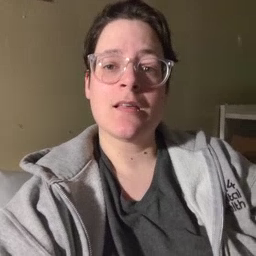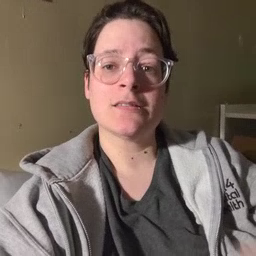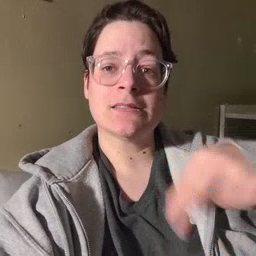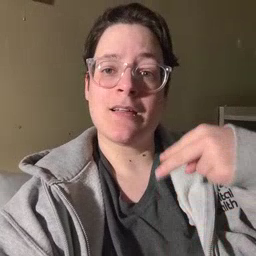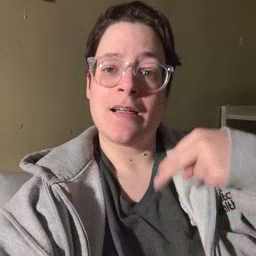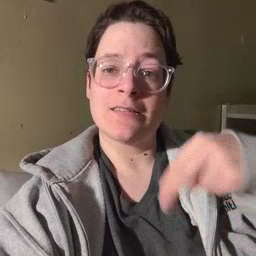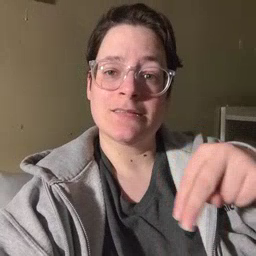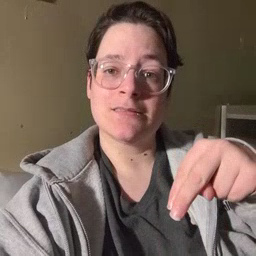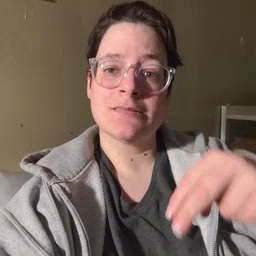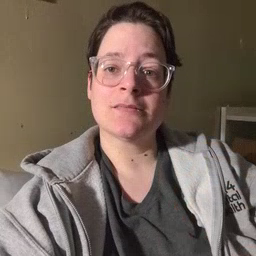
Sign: dance